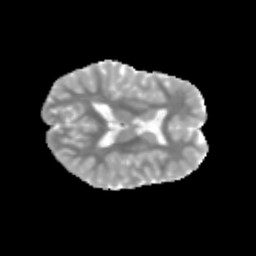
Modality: MD
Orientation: axial
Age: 12
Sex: female
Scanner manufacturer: siemens
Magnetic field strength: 3 T
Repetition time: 3.8 s
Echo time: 0.07 s